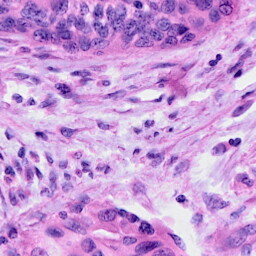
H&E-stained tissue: Cervix